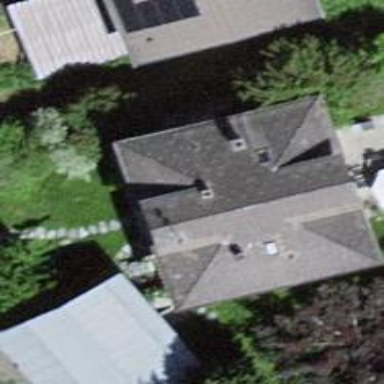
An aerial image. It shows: Detached building with gabled roof.